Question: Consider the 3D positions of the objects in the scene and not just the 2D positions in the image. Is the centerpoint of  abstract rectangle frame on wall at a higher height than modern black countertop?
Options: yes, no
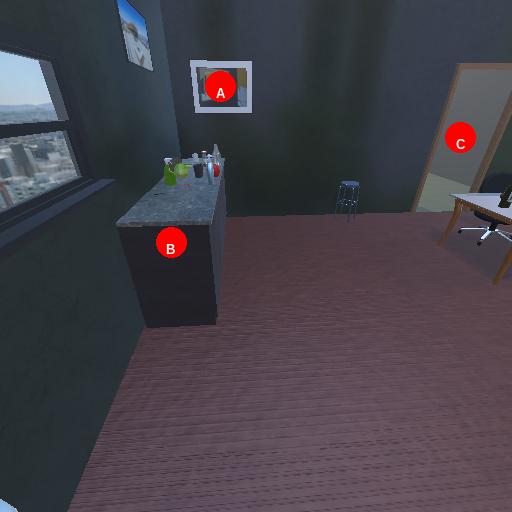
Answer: yes